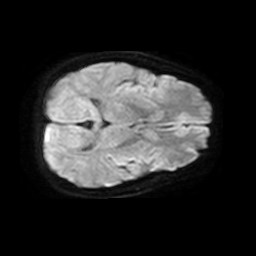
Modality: TRACE
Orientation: axial
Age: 39
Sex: female
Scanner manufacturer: philips
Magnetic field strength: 1.5 T
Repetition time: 4.812 s
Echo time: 0.07764 s